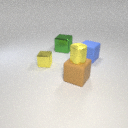
small yellow metal cube in front of large green metal cube